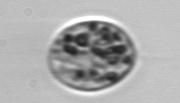
Label: Amoeba